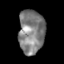
Tissue: skin
Cell type: Epithelial cells
Senescence score: 0.2761
Nuclear area (px): 1112
Mean DAPI intensity: 128.778